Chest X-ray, AP view. Patient: 61 years old, sex M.
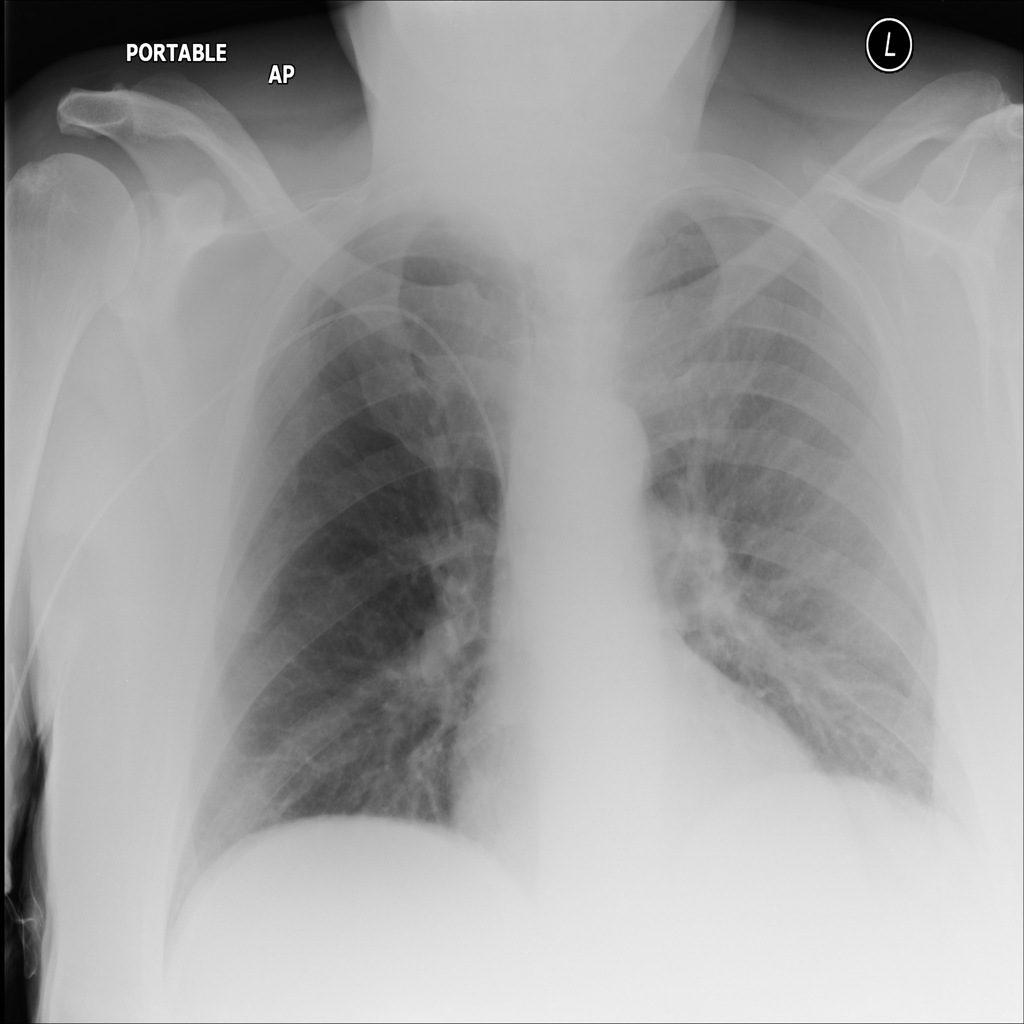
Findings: No Finding